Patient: sex M, age 31
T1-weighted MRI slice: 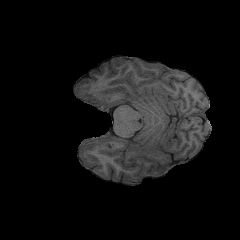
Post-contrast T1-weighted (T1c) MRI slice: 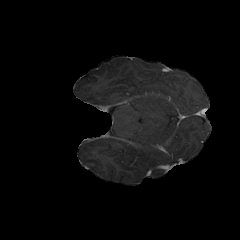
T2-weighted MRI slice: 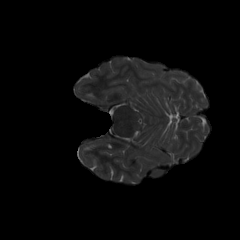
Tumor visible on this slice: no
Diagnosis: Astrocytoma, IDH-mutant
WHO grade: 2